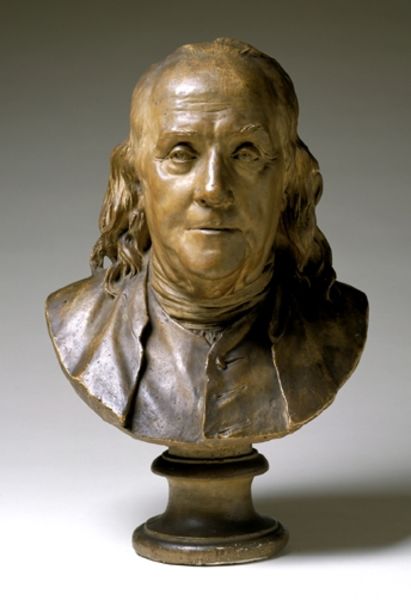
Titel: Benjamin Franklin
Künstler: Jean-Antoine Houdon
Standort: Amherst (Massachusetts, USA)
Institution: Mead Art Museum, Amherst College
Schlagwörter: mann, alt, portrait, adel, collar, face, hair, nose, old, büste, man, stone, head, eyes, suit, bust, klassik, chin, buttons, sculpture, statue, individuell, marble, person, shoulder, lines, american, lips, eyebrows, bronze, forehead, eyebrow, button, plinth, power, clay, memorial, leader, wax, socle, franklin, aging, great, gravitas, benjamin